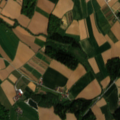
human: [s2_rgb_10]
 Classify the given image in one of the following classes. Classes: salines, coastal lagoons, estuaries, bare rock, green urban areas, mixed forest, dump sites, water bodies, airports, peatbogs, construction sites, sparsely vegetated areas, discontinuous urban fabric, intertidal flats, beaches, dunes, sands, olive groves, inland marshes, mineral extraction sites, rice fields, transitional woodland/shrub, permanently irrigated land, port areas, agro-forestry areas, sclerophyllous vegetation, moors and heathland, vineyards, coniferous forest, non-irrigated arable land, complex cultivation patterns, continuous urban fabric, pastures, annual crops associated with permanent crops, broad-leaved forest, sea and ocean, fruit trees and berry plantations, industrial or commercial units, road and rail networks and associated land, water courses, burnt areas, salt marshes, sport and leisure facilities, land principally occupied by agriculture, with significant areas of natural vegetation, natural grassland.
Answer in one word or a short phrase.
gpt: non-irrigated arable land, land principally occupied by agriculture, with significant areas of natural vegetation, mixed forest